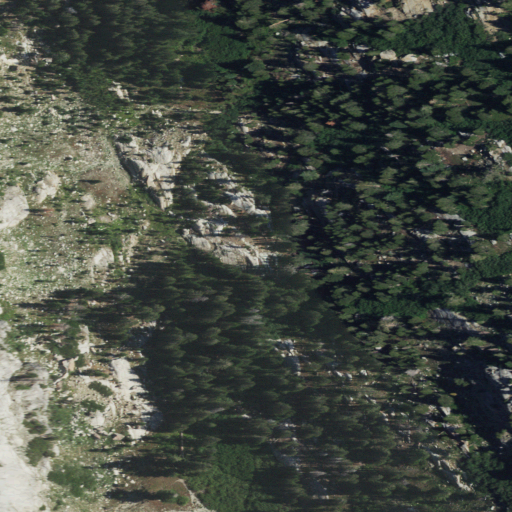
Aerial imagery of depression(s) in California named Devils Corral containing evergreen forest and shrub